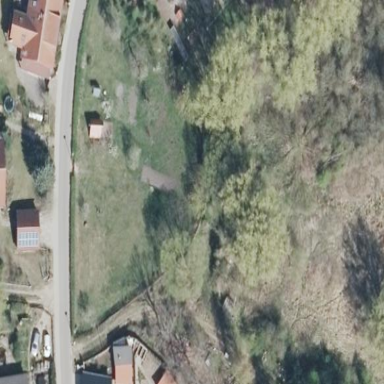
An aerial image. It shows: Garden area designated for leisure land.